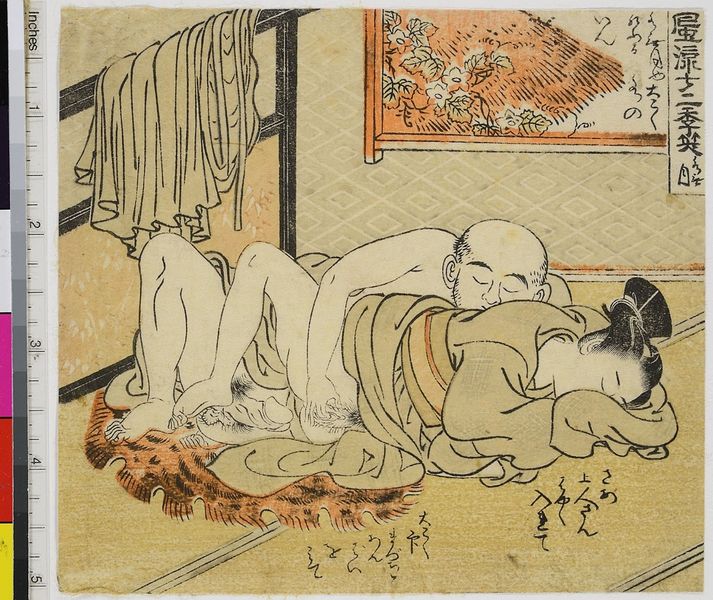
Künstler: Isoda Kory&#x16B;sai
Standort: Hamburg
Institution: Museum für Kunst und Gewerbe Hamburg
Schlagwörter: akt, teppich, paar, holzschnitt, schlafzimmer, sex, asien, druckgraphik, druckgrafik, liebespaar, liebende, verkehr, zeit, farbholzschnitt, kimono, geschlechtsverkehr, edo, koitus, reproduktionen, druckerzeugnisse, shunga